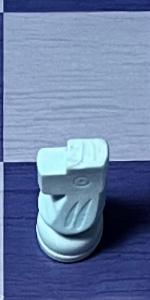
Label: Knight_White